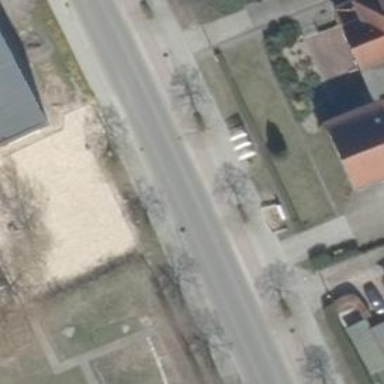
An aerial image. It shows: Broadleaved deciduous tree along the street.